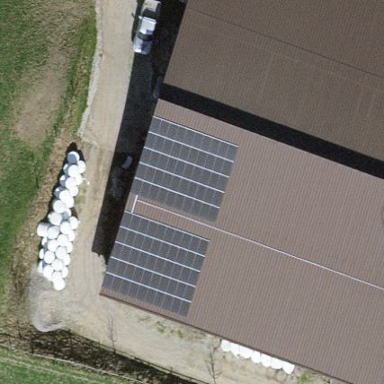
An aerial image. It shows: Solar power generator.